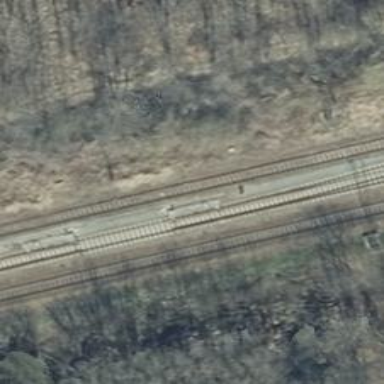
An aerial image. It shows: Railway switch.